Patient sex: M
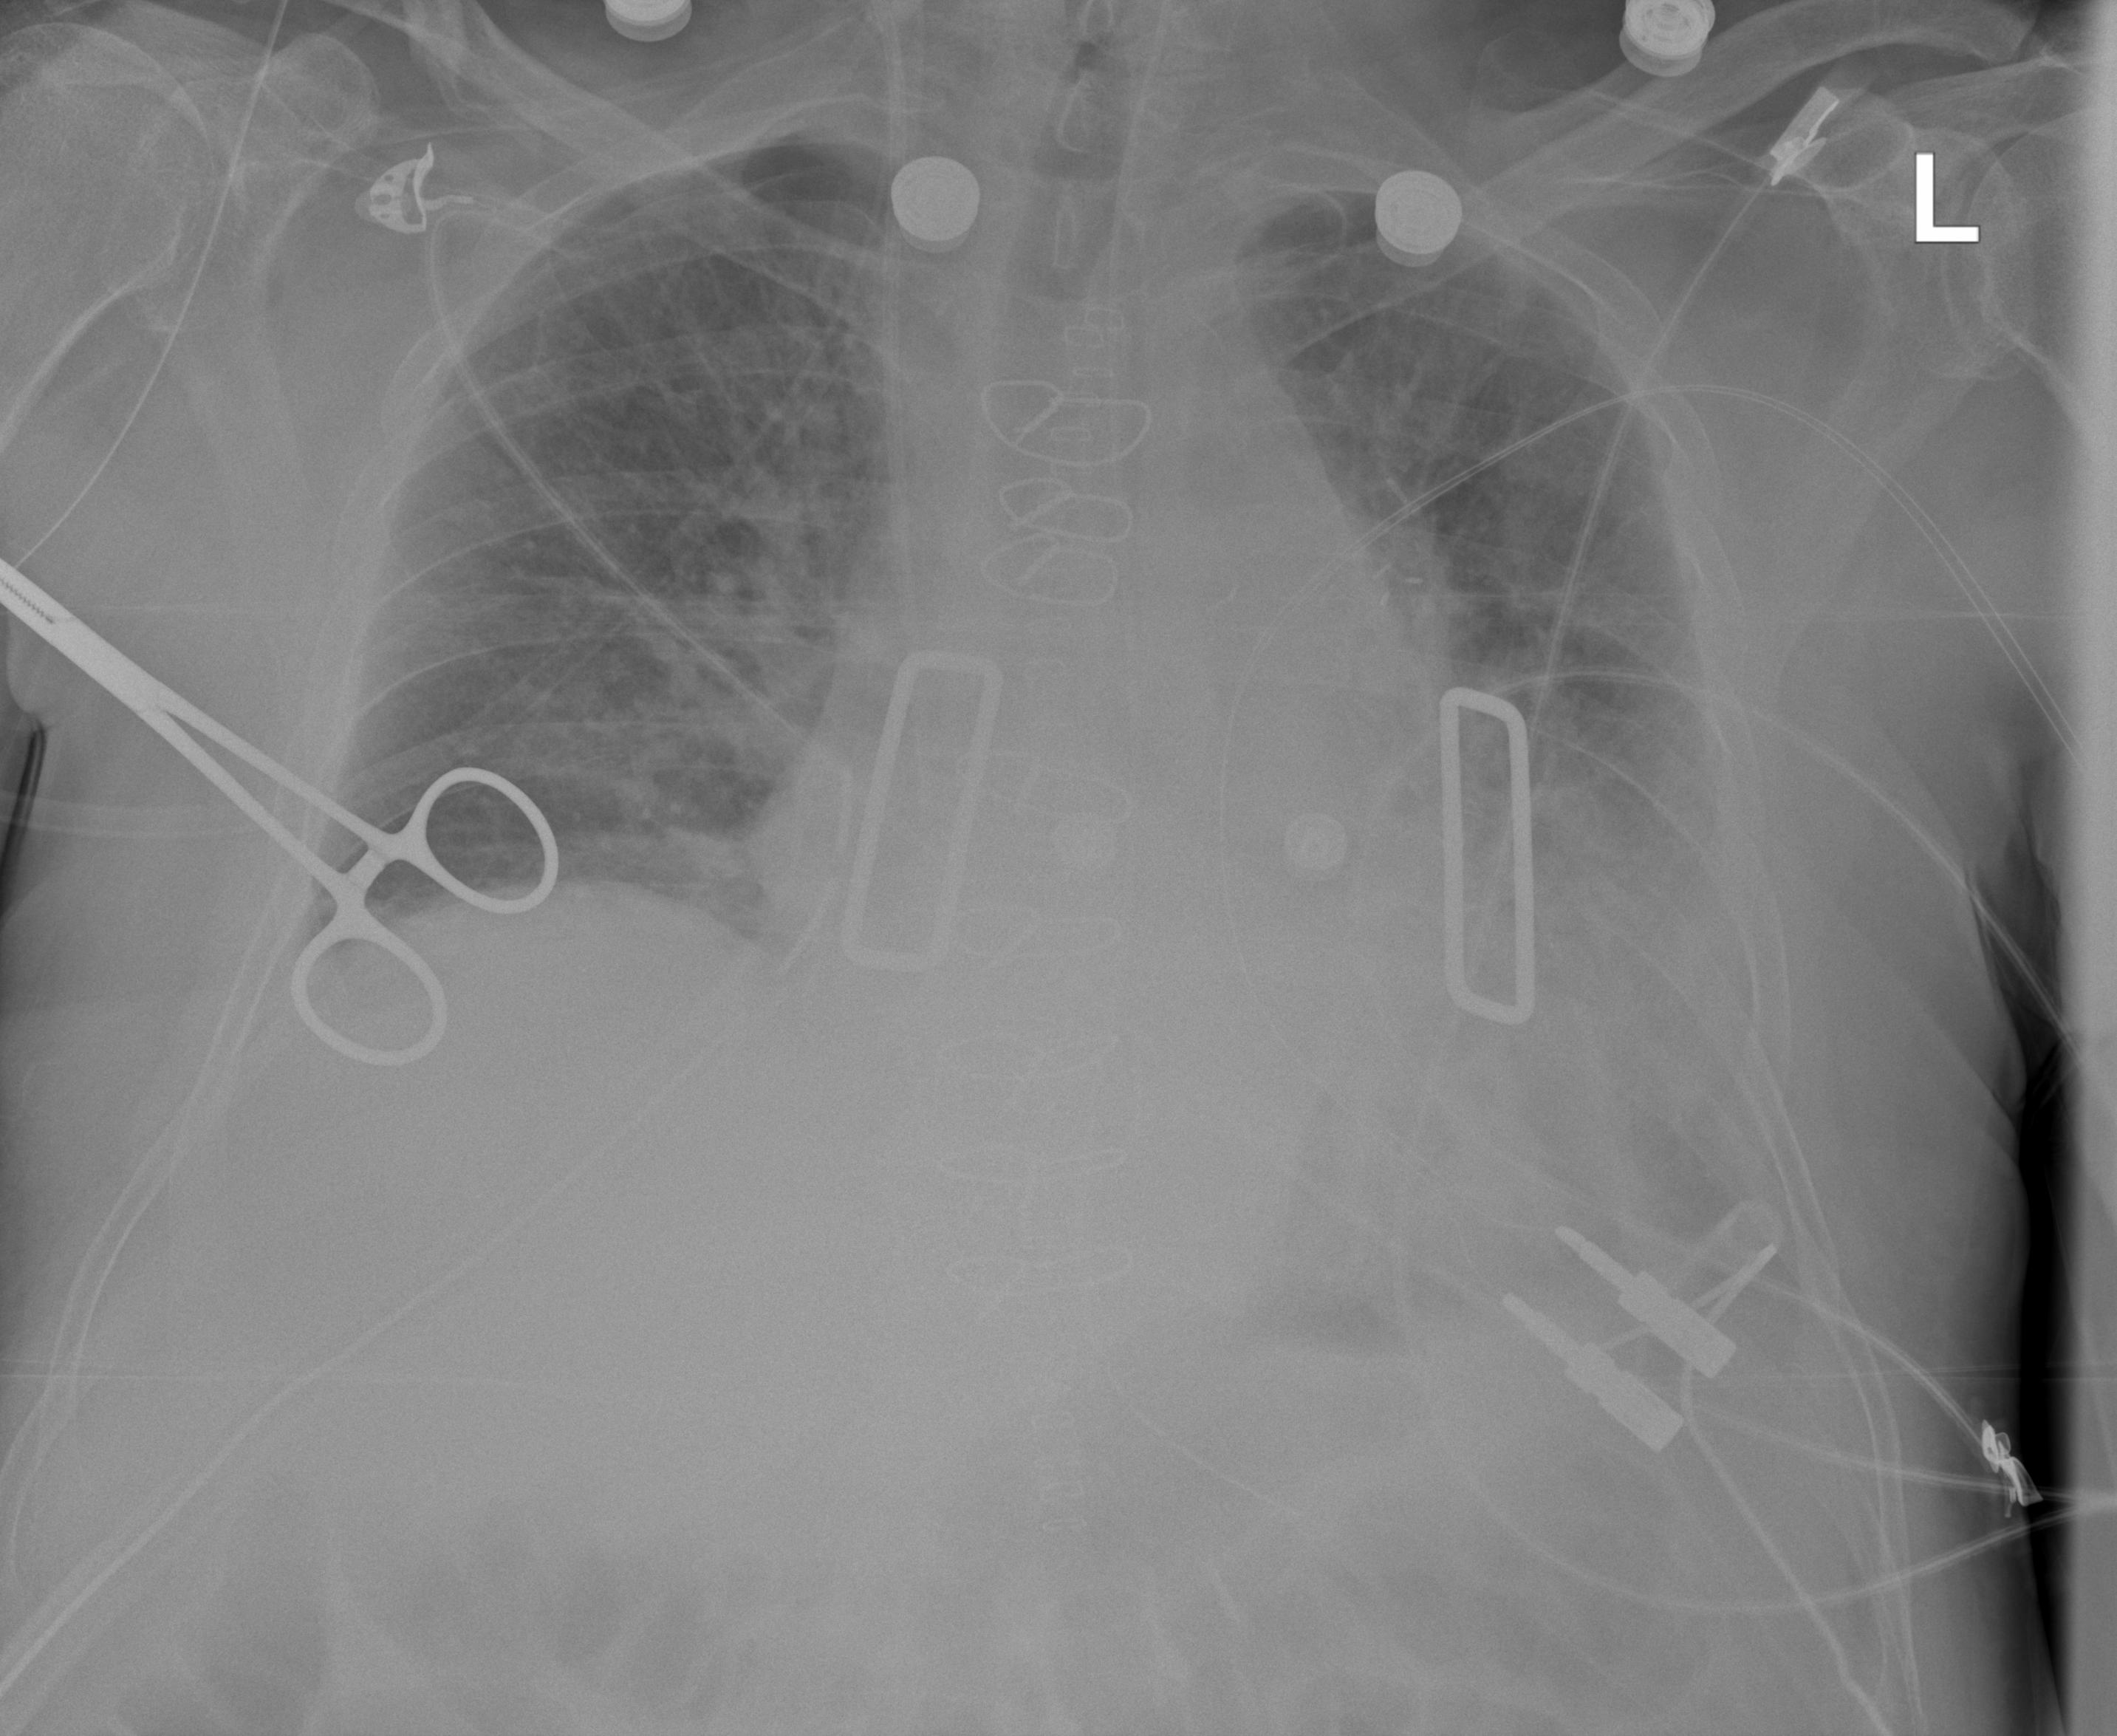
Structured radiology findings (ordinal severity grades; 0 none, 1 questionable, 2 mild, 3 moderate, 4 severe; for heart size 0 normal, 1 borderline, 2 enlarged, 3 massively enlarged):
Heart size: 1
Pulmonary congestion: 2
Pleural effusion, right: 0
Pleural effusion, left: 2
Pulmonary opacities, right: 0
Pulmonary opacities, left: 2
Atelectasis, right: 0
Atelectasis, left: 2